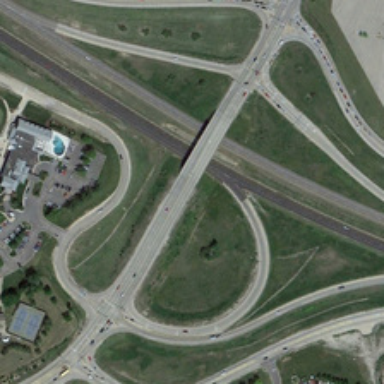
Little residential area surrounded by viaduct and green plants .